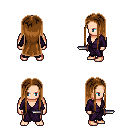
a pixel art fantasy rpg character, male body template, human, light skin, purple robe, magenta pants, brown extra-long hairstyle, dagger, four views (front, back, left, right), 2x2 character sprite sheet, small pixel art, hard edges, no anti-aliasing